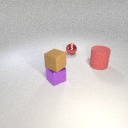
small purple metal cube below small brown rubber cube